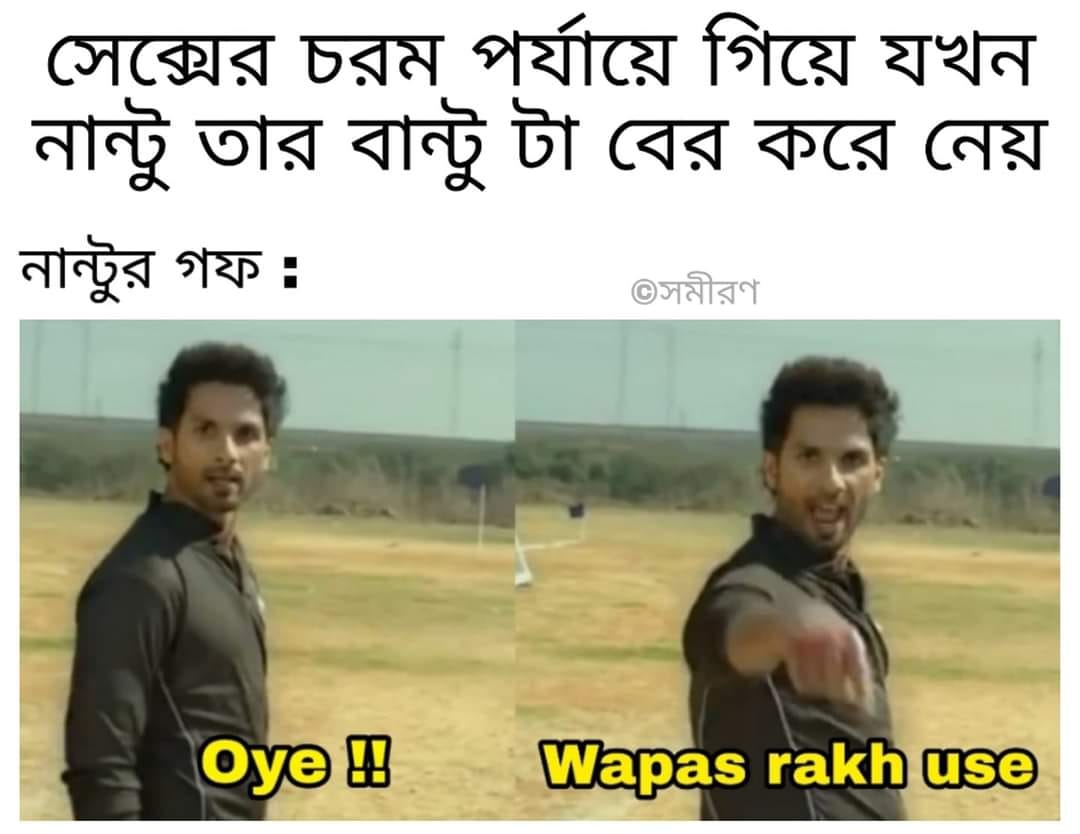
Caption: সেক্সের চরম পর্যায়ে গিয়ে যখন নান্টু তার বান্টু টা বের করে নেয়     নান্টুর গফ     Oye  !!    Wapas rakh use
Label: hate